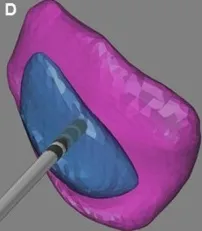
Illustration of the three-dimensional anatomical location of the electrodes (patient 1). (D) Superior view of right STN and SNr. In (B-D), the STN and SN were represented in transparency to show the location of the contacts and visualize the "laughter" contact 0 localized within the ventral and medial STN. LV, lateral ventricle; TH, thalamus; TL, temporal lobe.
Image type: radiology (x_ray)